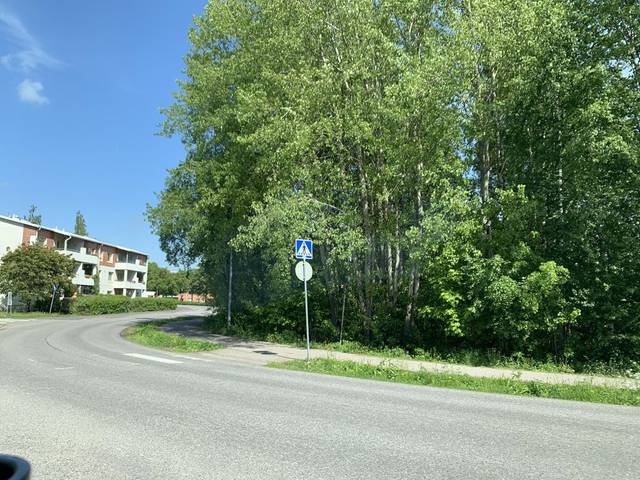
Region: Finland
Coordinates: 60.257, 25.026